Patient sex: M
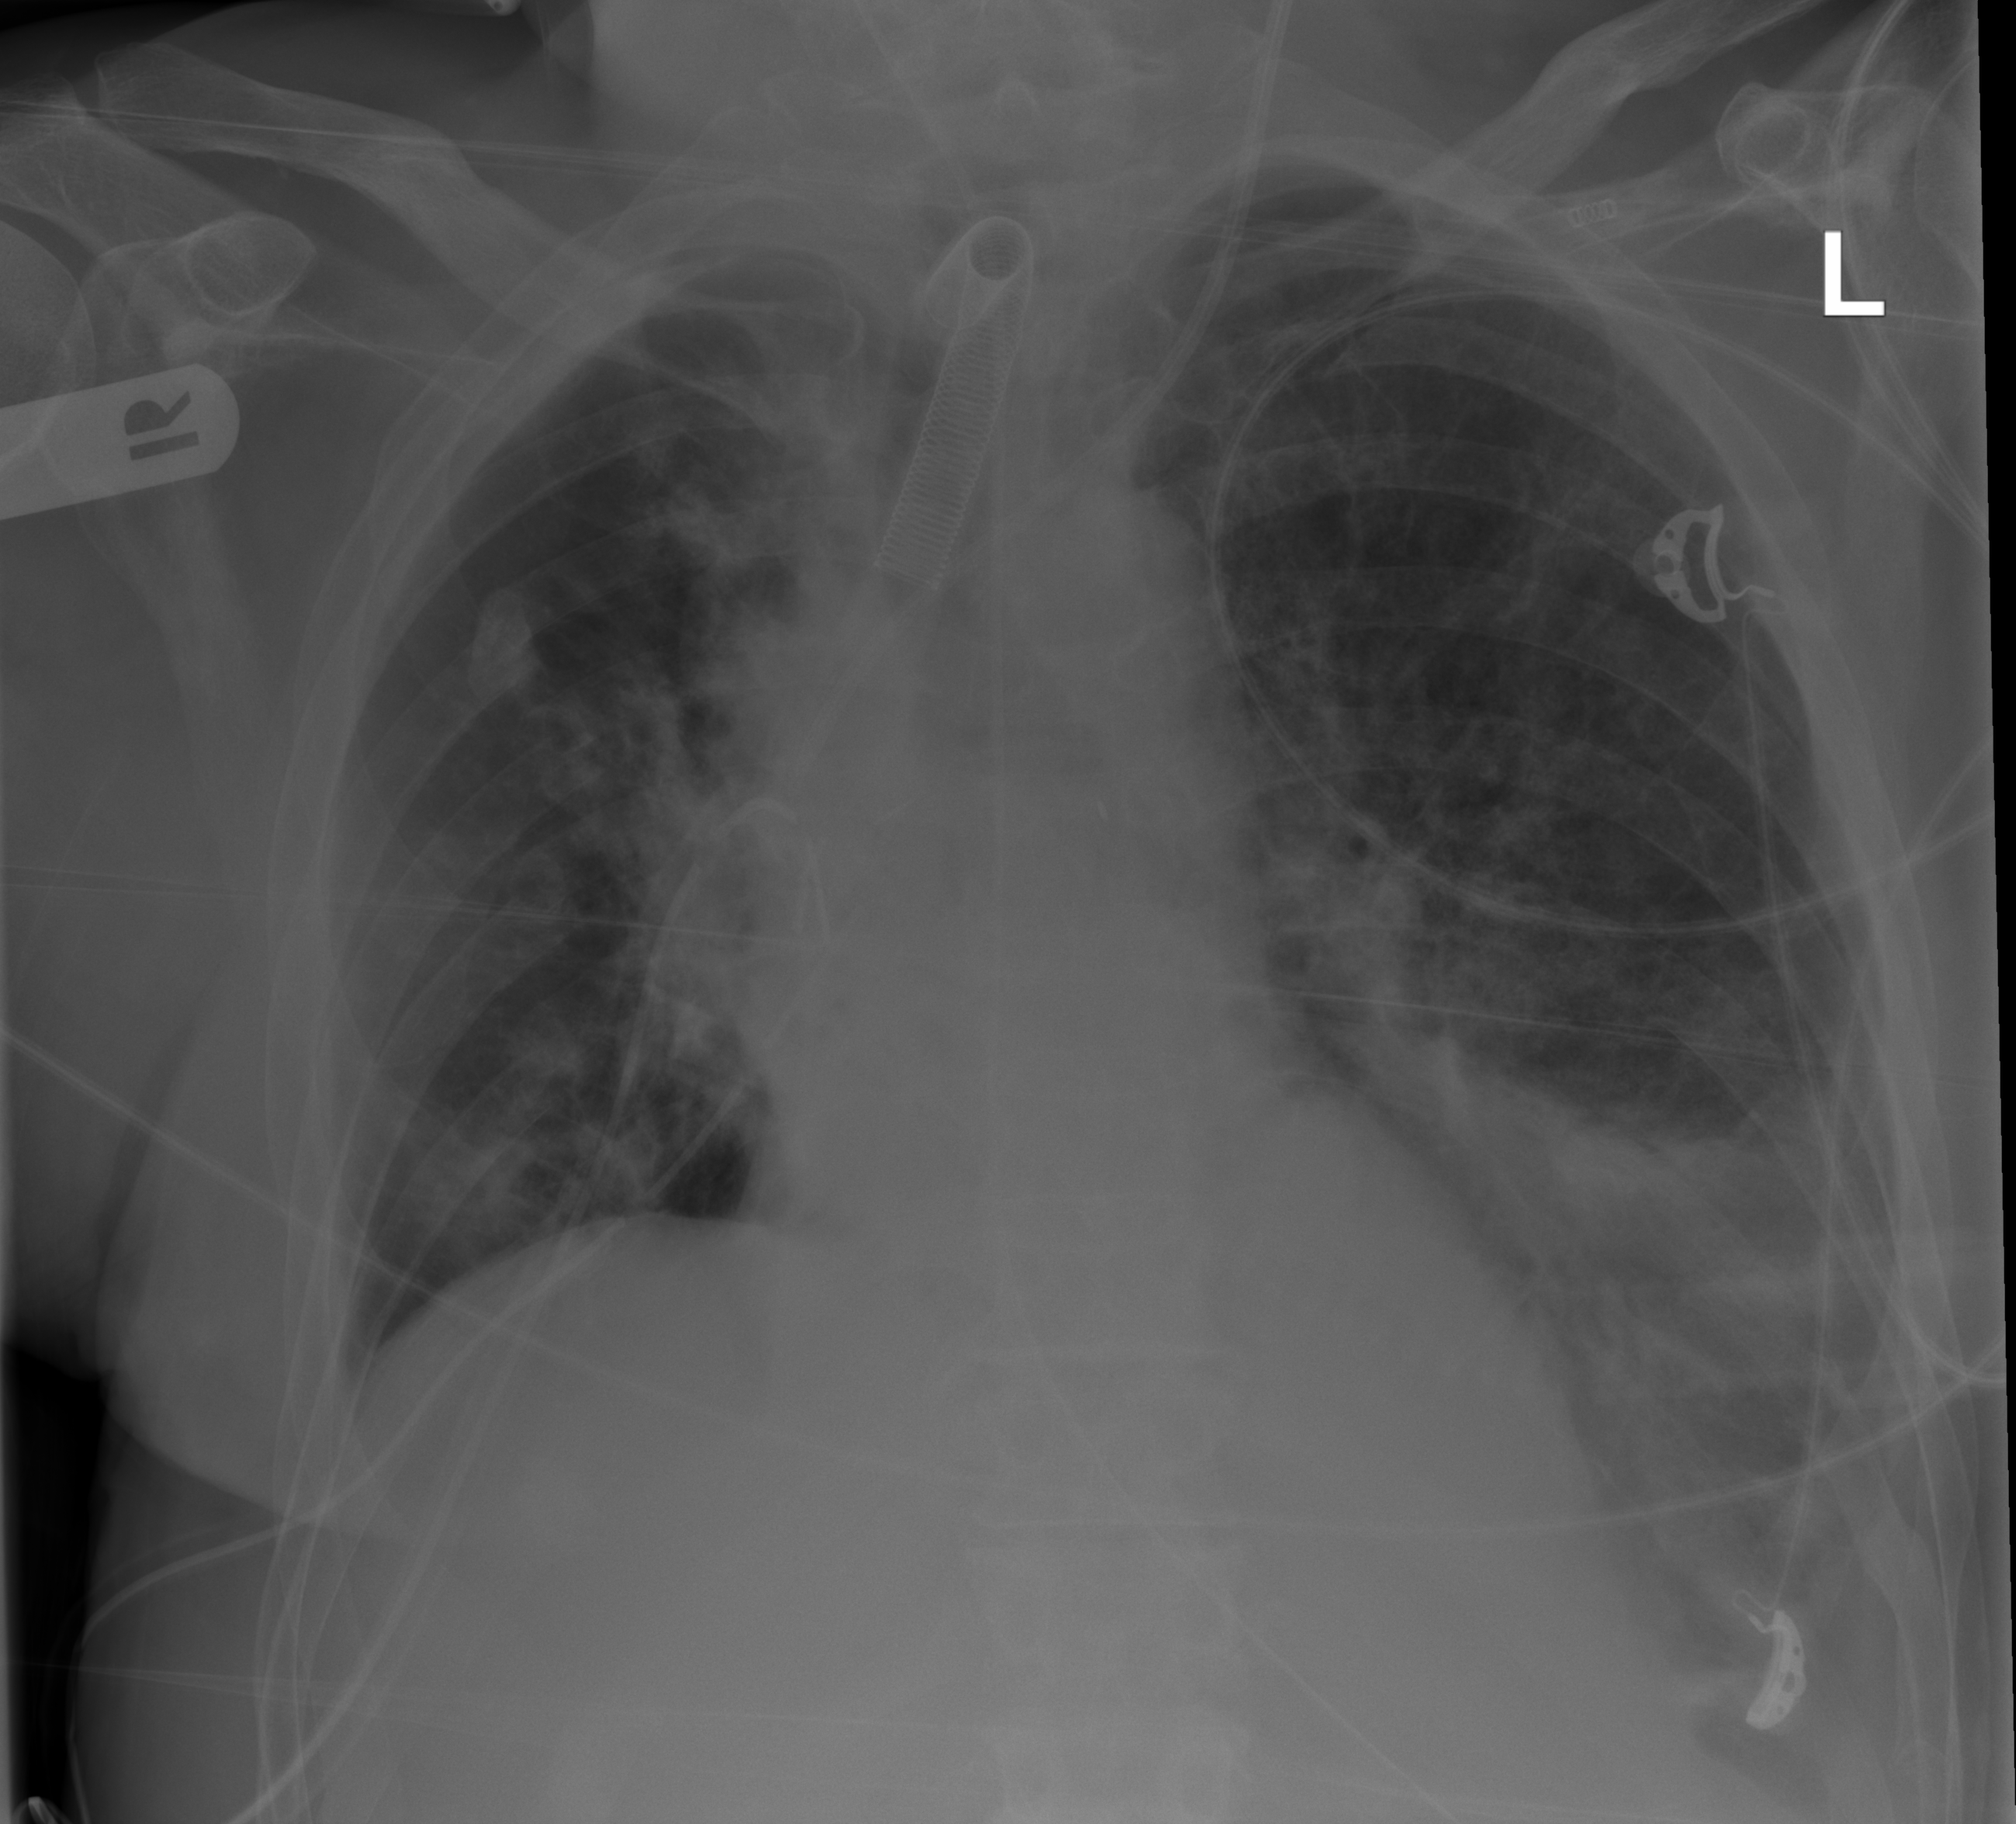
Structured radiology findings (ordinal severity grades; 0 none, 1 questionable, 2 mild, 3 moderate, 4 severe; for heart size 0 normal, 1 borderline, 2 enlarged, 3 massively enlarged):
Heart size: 1
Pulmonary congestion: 2
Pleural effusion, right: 2
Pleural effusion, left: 2
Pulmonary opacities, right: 0
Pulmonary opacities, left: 2
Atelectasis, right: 0
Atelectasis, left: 2